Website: bh-photo
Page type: address-validator
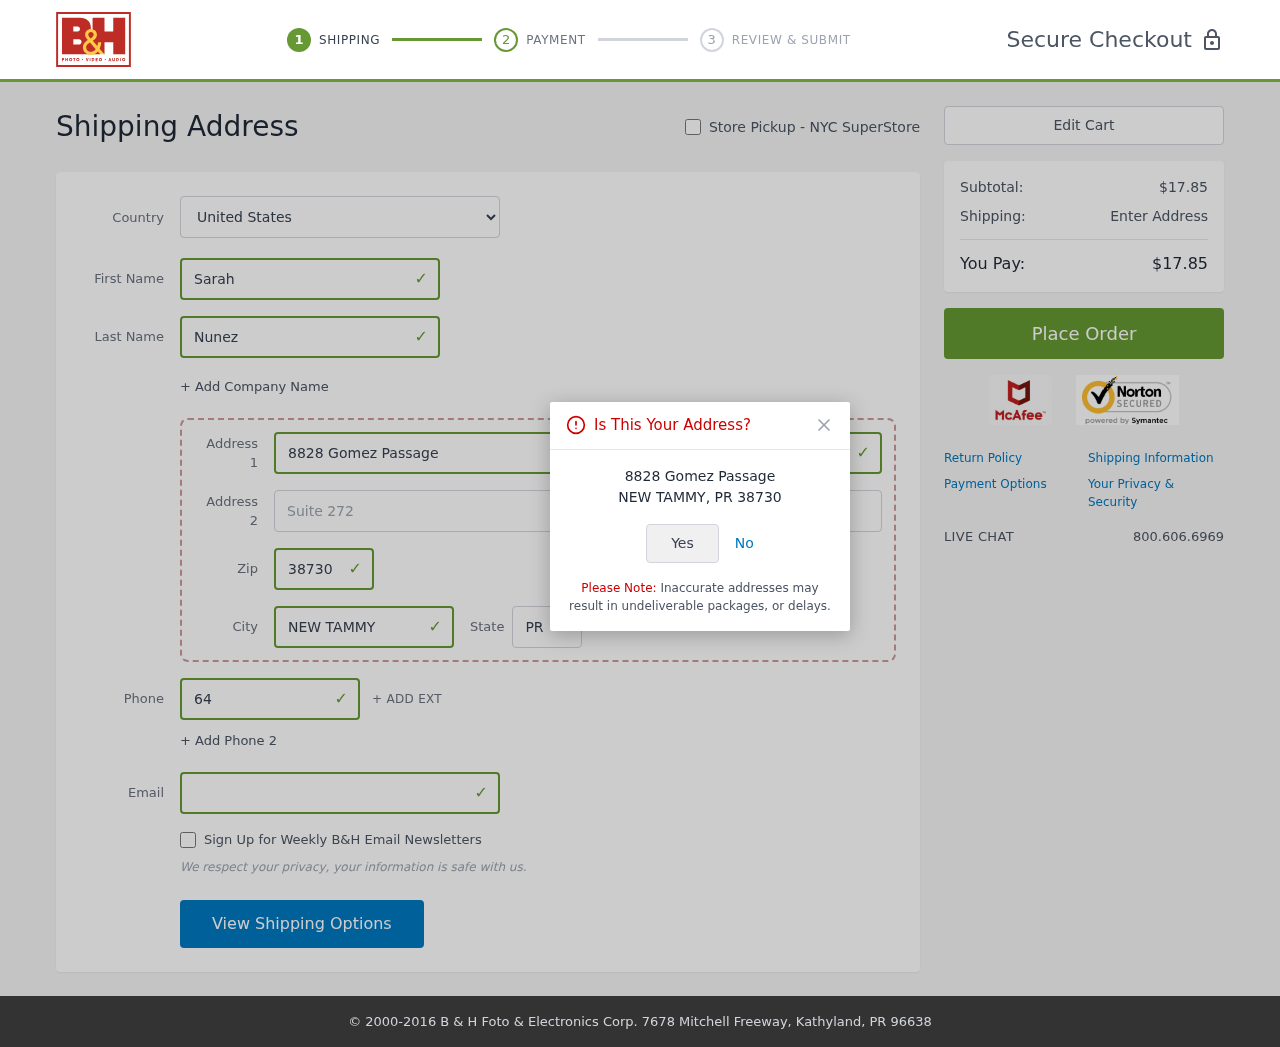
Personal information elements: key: PII_CITY
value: New Tammy
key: PII_COUNTRY
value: United States
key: PII_EMAIL
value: sarahnunez@yahoo.com
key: PII_FIRSTNAME
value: Sarah
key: PII_LASTNAME
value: Nunez
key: PII_PHONE
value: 6456625696
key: PII_POSTCODE
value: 38730
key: PII_STATE_ABBR
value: PR
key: PII_STREET
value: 8828 Gomez Passage
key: PII_STREET2
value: Suite 272
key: PII_CITY_CONFIRM
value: NEW TAMMY
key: PII_STATE
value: PR
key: PII_POSTCODE_FULL
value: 38730
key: PII_POSTCODE_NUMERIC
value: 38730
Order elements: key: ORDER_SUBTOTAL
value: $17.85
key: ORDER_TOTAL
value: $17.85